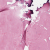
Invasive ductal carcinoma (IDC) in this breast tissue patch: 0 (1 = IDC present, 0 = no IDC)